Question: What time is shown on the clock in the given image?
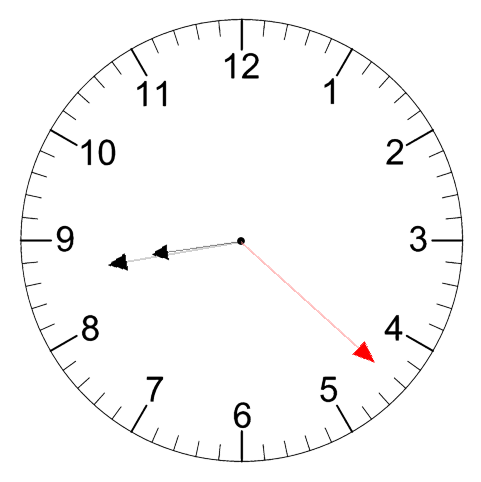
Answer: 08:43:22